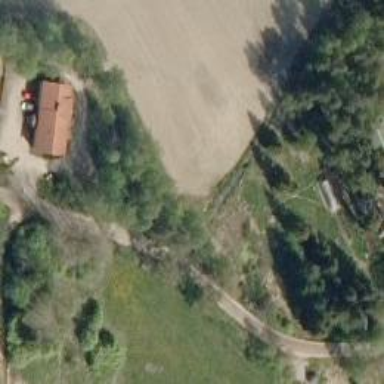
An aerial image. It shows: Path.